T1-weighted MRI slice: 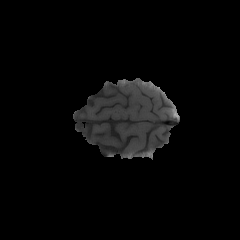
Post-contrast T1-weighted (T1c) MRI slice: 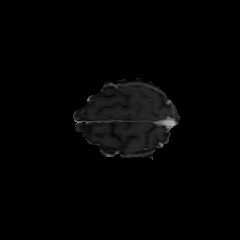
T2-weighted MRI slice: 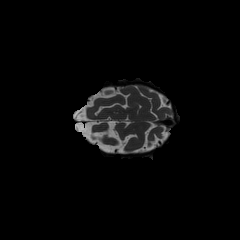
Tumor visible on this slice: no